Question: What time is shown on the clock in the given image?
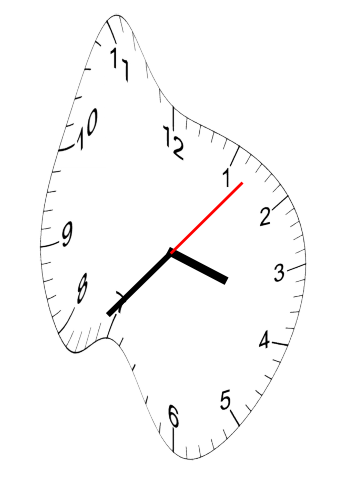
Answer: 03:37:07